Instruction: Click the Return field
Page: home
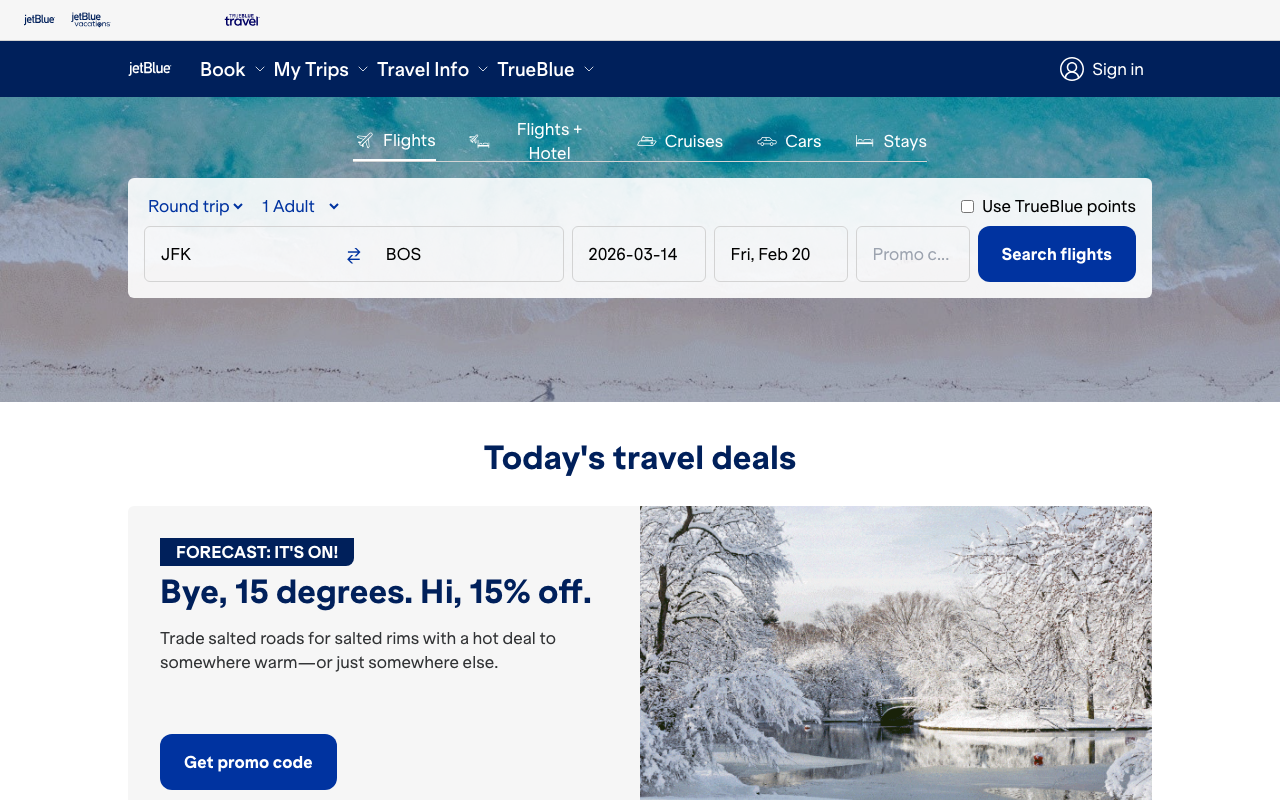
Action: click